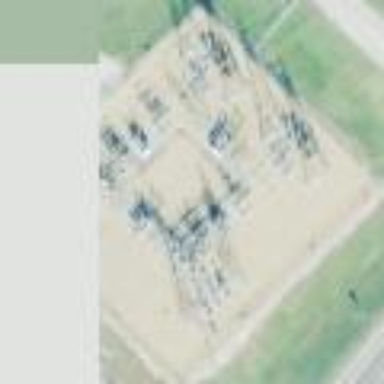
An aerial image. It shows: Fence surrounds transmission level power substation.